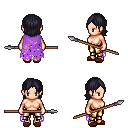
a pixel art fantasy rpg character, female body template, human, light skin, maroon tattered cape, gold greaves, raven long bangs hairstyle, brown slippers, spear, four views (front, back, left, right), 2x2 character sprite sheet, small pixel art, hard edges, no anti-aliasing